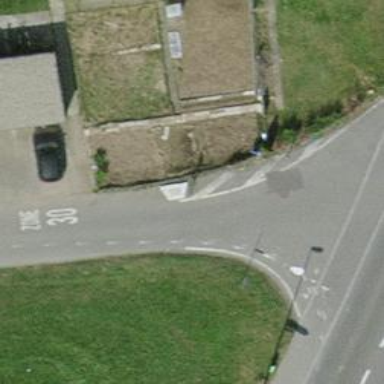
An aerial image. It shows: Chicane for traffic calming.